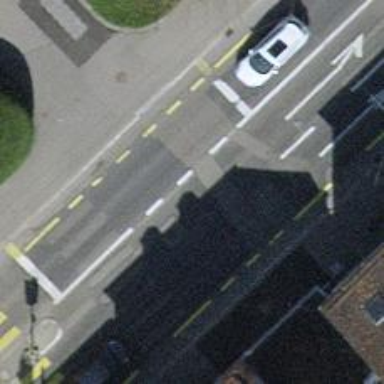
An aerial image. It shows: Primary highway with asphalt surface and designated cycle lane. There are trolley wires present along the road.